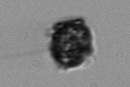
Label: Kryptoperidinium_triquetrum